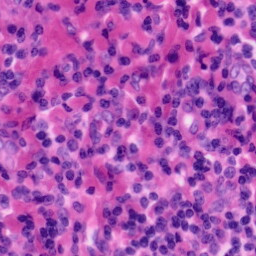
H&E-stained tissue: Tonsil